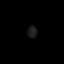
Tissue: skin
Cell type: Epithelial cells
Senescence score: 0.2803
Nuclear area (px): 107
Mean DAPI intensity: 29.308